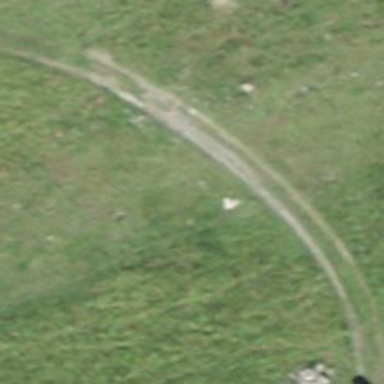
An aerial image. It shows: Track with grade 4 track type.